Question: I'm cross-posting this from <URL> because I'm not getting any feedback and it's a time-sensitive question for me.
---
My question pertains to linear separability with hyperplanes in a support vector machine.
According to <URL>:
> ...formally, a support vector machine
constructs a hyperplane or set of
hyperplanes in a high or infinite
dimensional space, which can be used
for classification, regression or
other tasks. Intuitively, a good
separation is achieved by the
hyperplane that has the largest
distance to the nearest training data
points of any class (so-called
functional margin), since in general
the larger the margin the lower the
generalization error of the
classifier.classifier.
The linear separation of classes by hyperplanes intuitively makes sense to me. And I think I understand linear separability for two-dimensional geometry. However, I'm implementing an SVM using a popular SVM library (libSVM) and when messing around with the numbers, I fail to understand how an SVM can create a curve between classes, or enclose central points in category 1 within a circular curve when surrounded by points in category 2 if a hyperplane in an n-dimensional space V is a "flat" subset of dimension n - 1, or for two-dimensional space - a 1D line.
## Here is what I mean:

That's not a hyperplane. That's circular. How does this work? Or are there more dimensions inside the SVM than the two-dimensional 2D input features?
---
This example application can be downloaded <URL>.
---
## Edit:
Thanks for your comprehensive answers. So the SVM can separate weird data well by using a kernel function. Would it help to linearize the data before sending it to the SVM? For example, one of my input features (a numeric value) has a turning point (eg. 0) where it neatly fits into category 1, but above and below zero it fits into category 2. Now, because I know this, would it help classification to send the absolute value of this feature for the SVM?
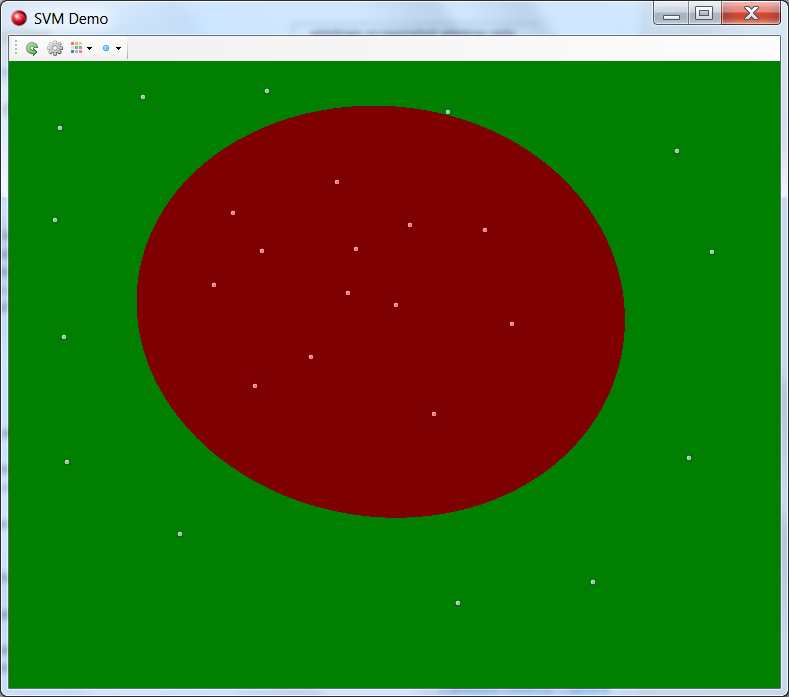
Answer: As mokus explained, support vector machines use a to implicitly map data into a feature space where they are linearly separable:

Different kernel functions are used for various kinds of data. Note that an extra dimension (feature) is added by the transformation in the picture, although this feature is never materialized in memory.
(Illustration from <URL>